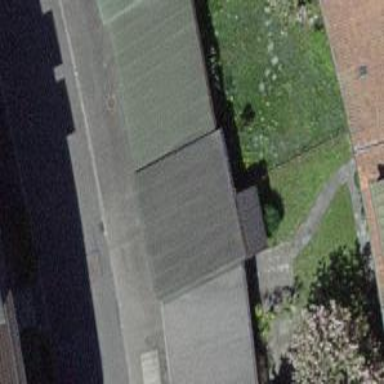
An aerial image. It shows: Garages with flat roofs.